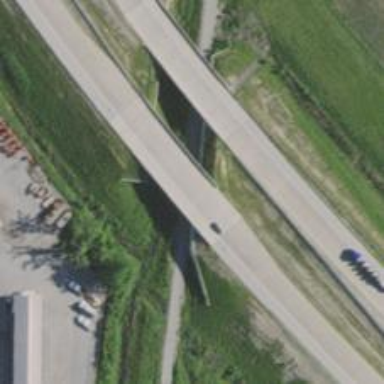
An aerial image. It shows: Bridge over motorway.